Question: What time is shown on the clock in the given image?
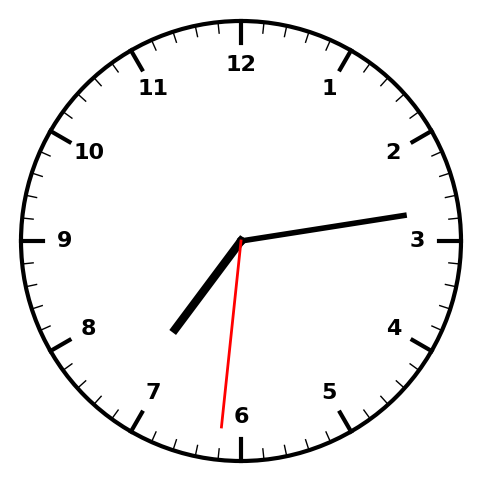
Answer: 07:13:31